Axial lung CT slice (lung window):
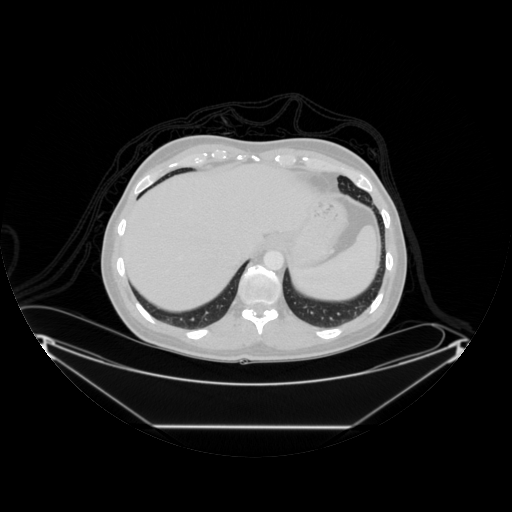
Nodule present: no